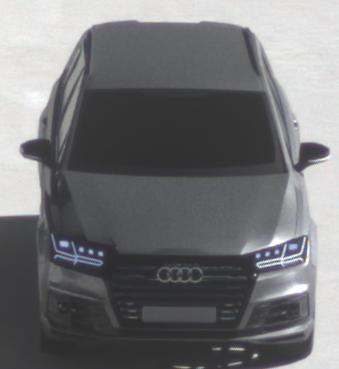
Make: Audi
Model: SQ7
Detailed model: -
Model produced from: 2016
Model produced until: 2018
Doors: 5
Color: gray
Road condition: dry road
Daytime: morning or afternoon
Contrast: high contrast